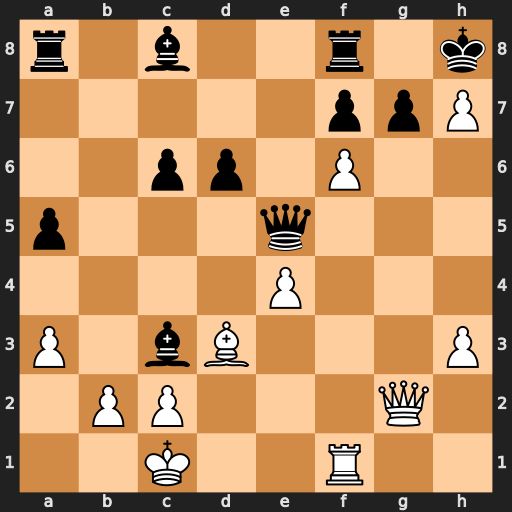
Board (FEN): r1b2r1k/5ppP/2pp1P2/p3q3/4P3/P1bB3P/1PP3Q1/2K2R2
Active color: w
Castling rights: -
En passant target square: -
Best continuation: Qxg7#